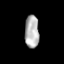
Tissue: lung
Cell type: Epithelial cells
Senescence score: 0.2434
Nuclear area (px): 453
Mean DAPI intensity: 178.83